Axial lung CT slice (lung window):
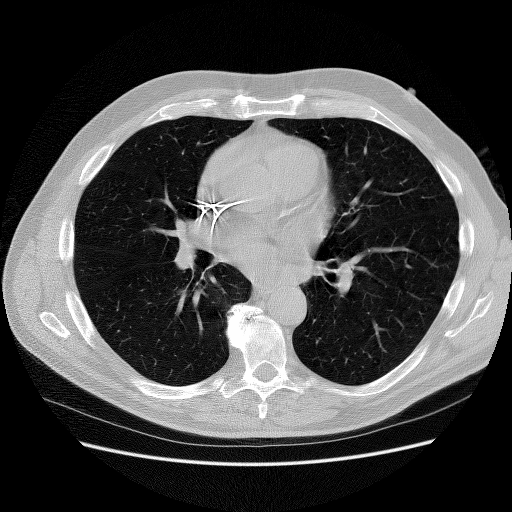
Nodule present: no